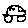
Label: car